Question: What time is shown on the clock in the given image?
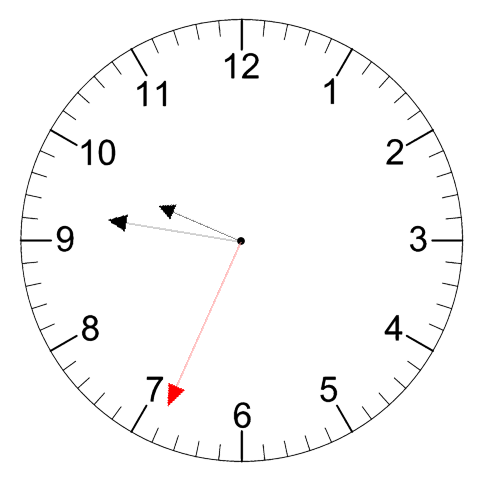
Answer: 09:46:34